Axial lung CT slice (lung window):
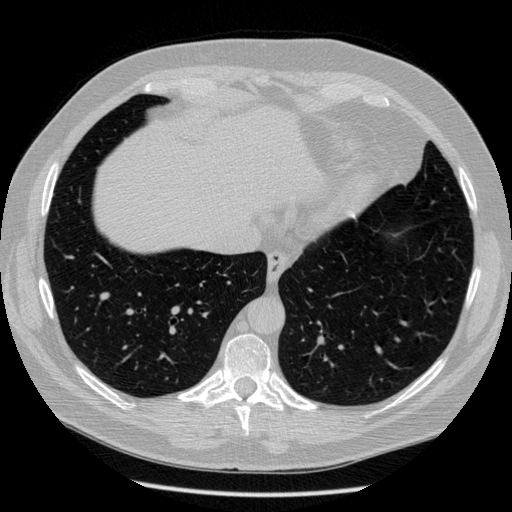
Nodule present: no